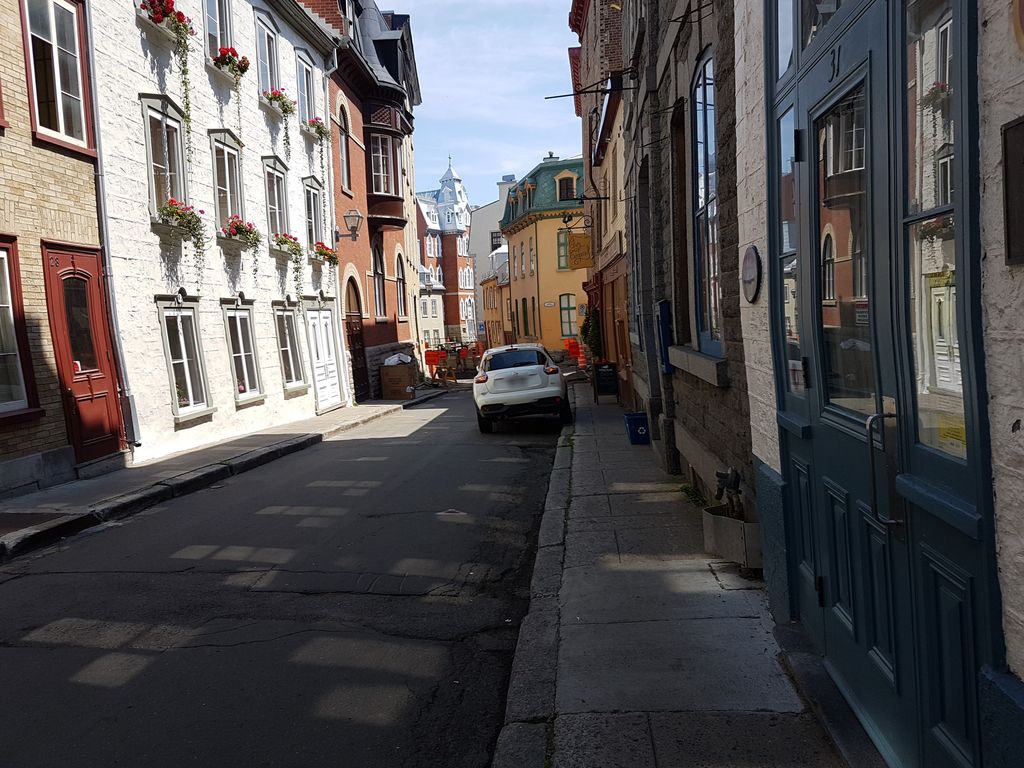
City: quebec_city